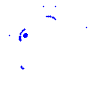
Particle: electron